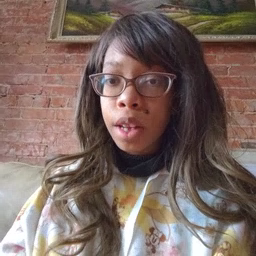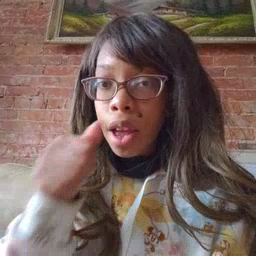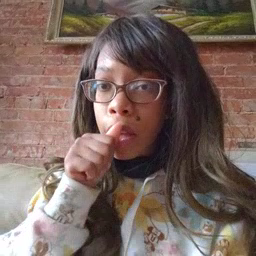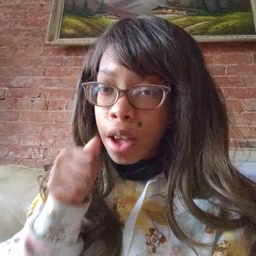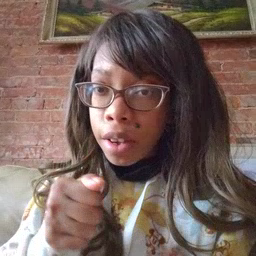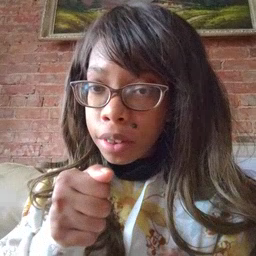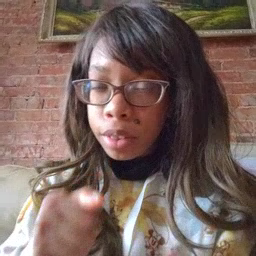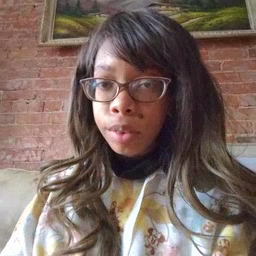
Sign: hide